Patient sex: M
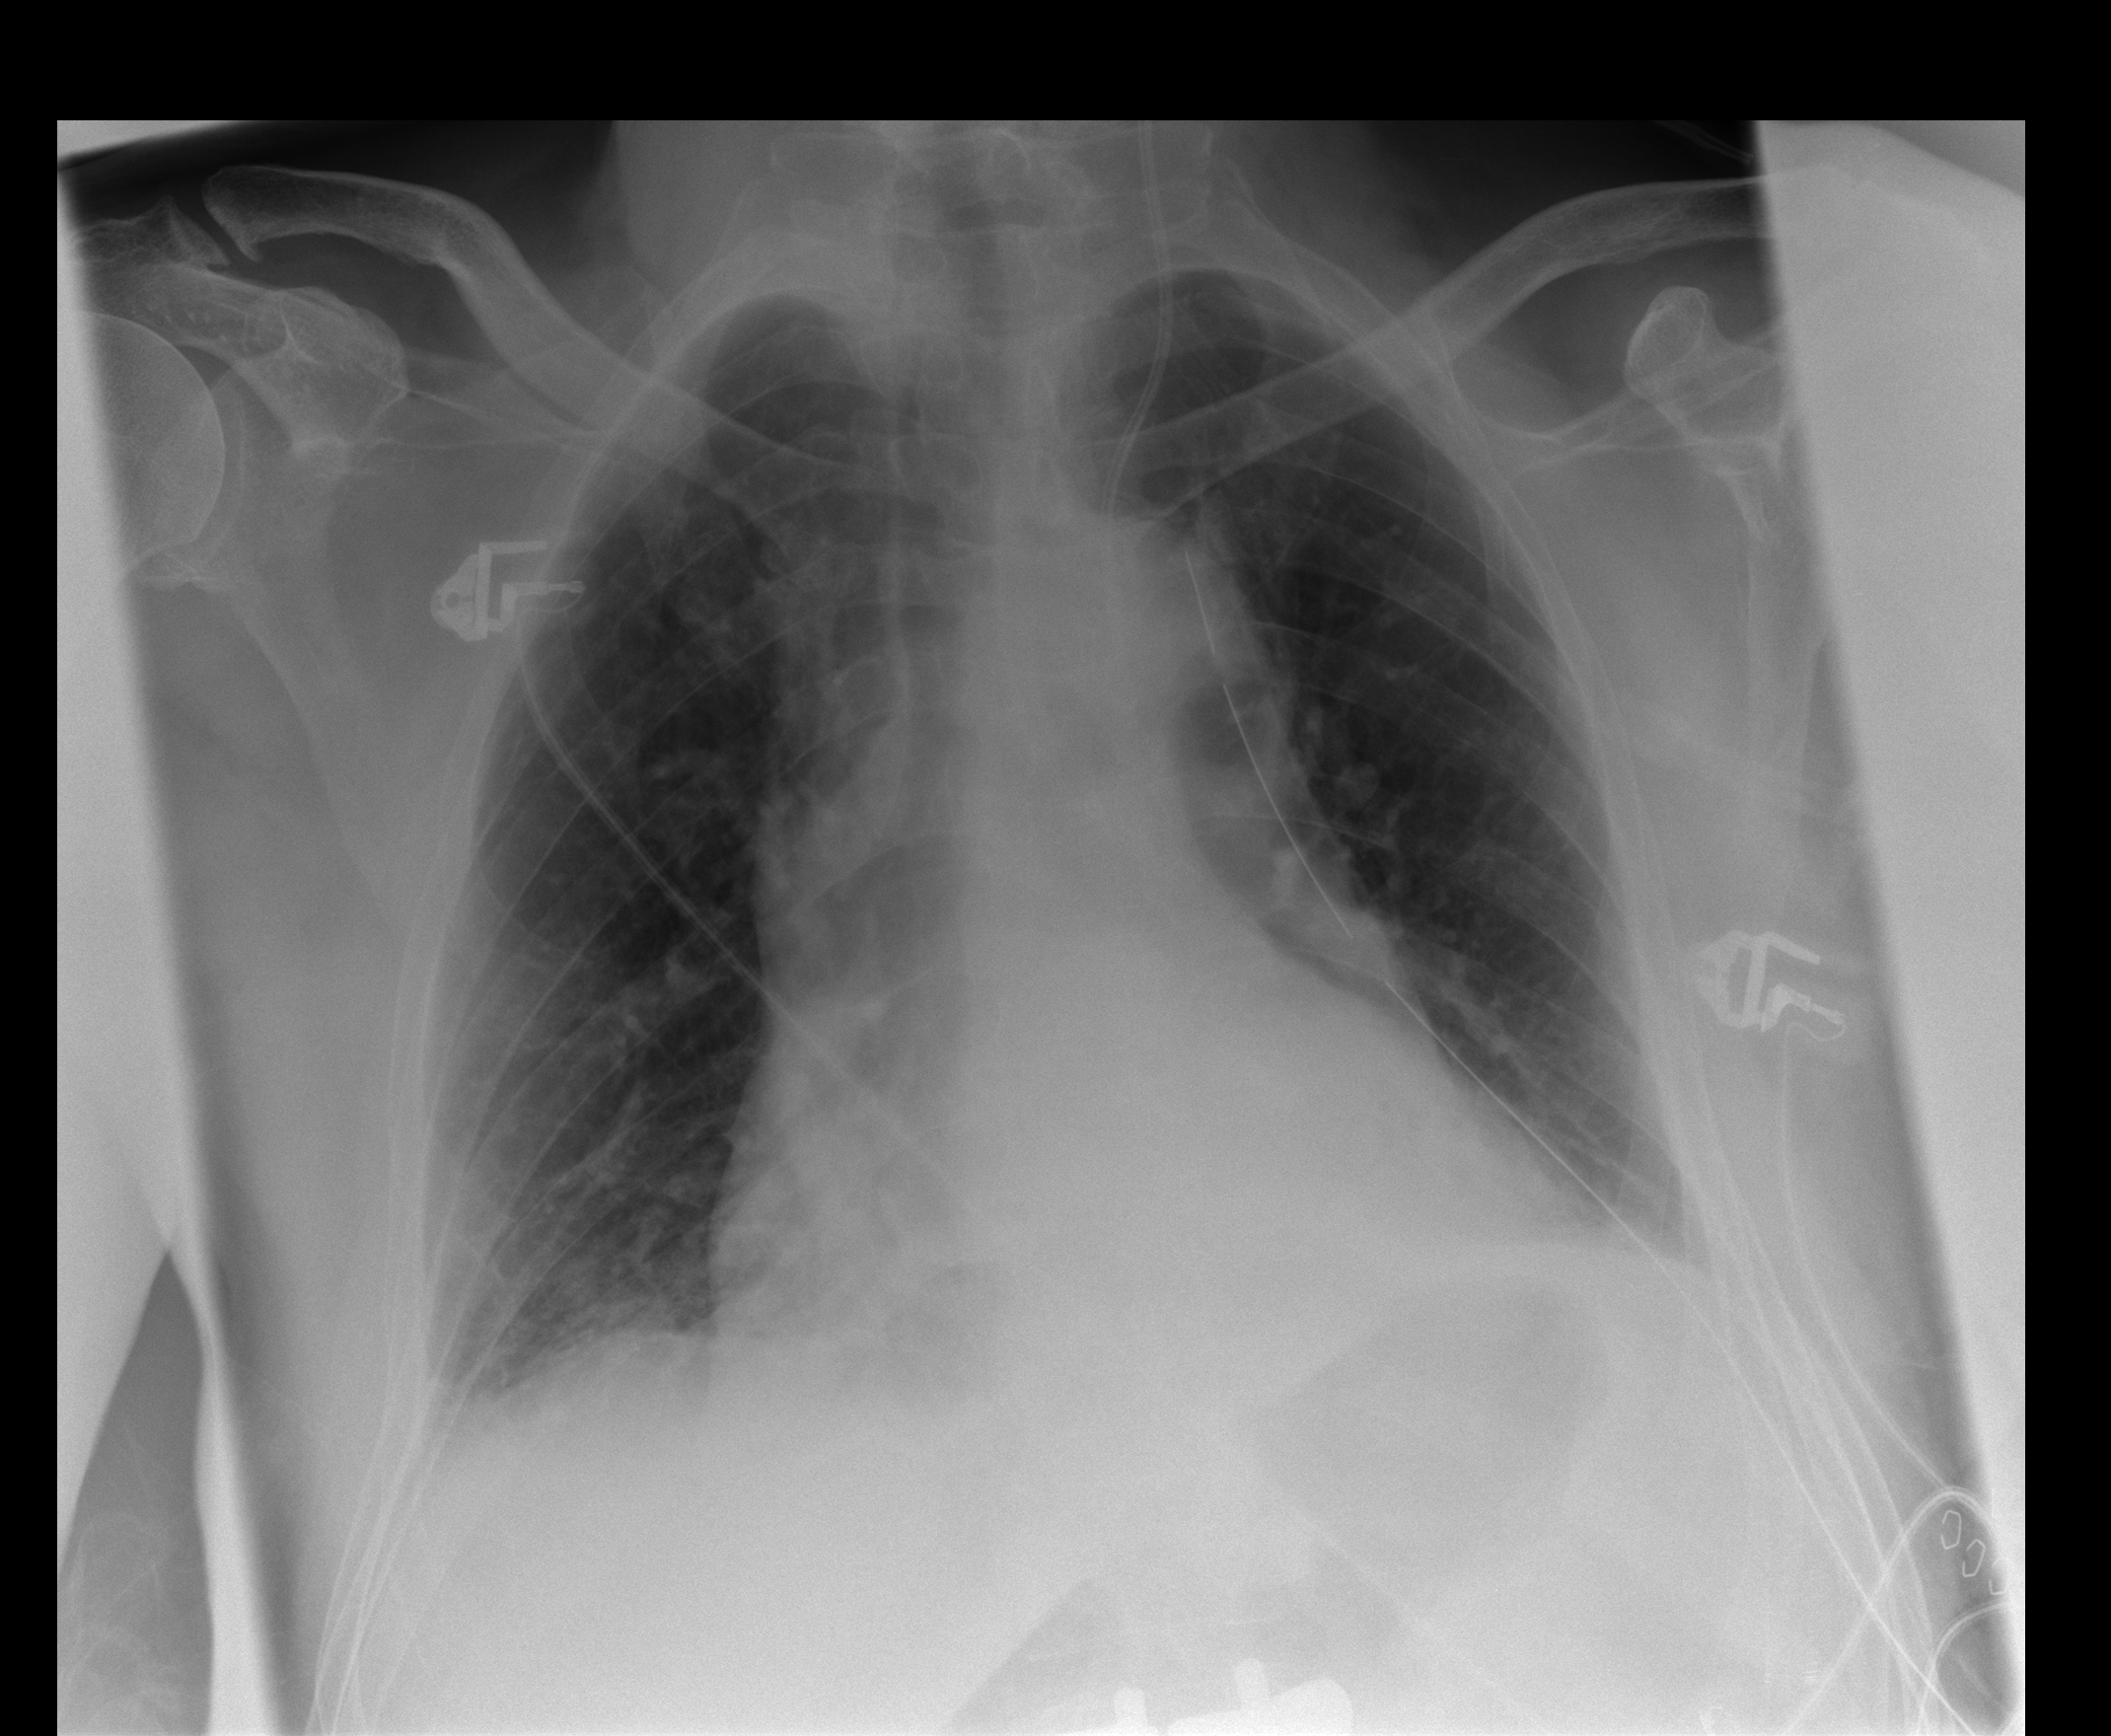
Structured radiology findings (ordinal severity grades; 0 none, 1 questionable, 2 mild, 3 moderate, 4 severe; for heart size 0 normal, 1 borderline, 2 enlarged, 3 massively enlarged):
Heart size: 0
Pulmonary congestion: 0
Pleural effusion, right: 0
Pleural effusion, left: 0
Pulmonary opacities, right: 0
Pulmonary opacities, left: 0
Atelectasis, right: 2
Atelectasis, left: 2